Aerial crown-view tile of a tropical tree (Barro Colorado Island, Panama), acquired 20250217:
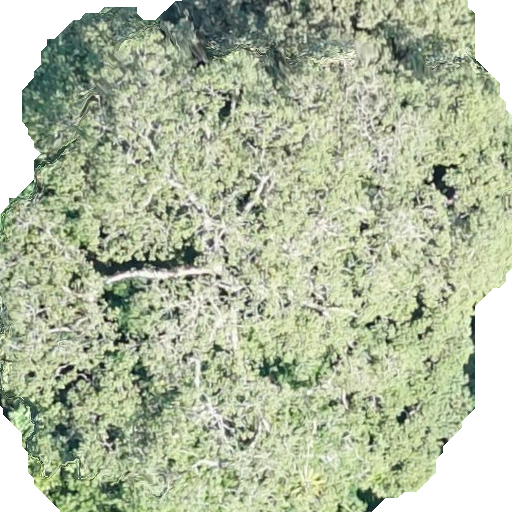
Species: Sterculia apetala
GBIF accepted scientific name: Sterculia apetala
Crown area: 397.116 m²